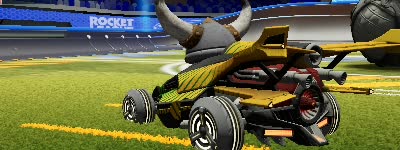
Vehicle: aftershock